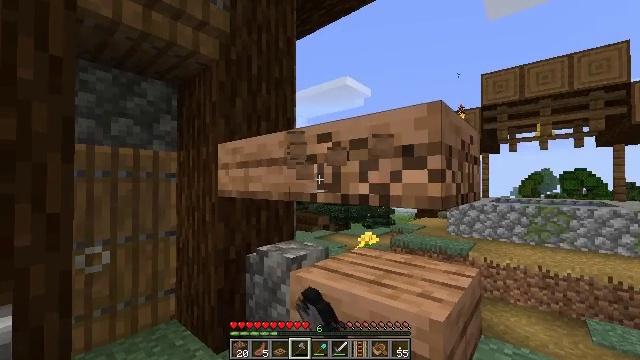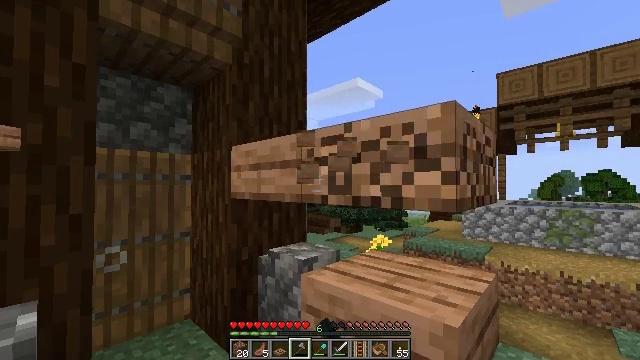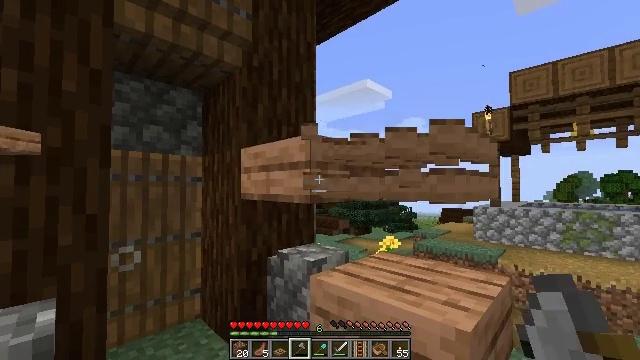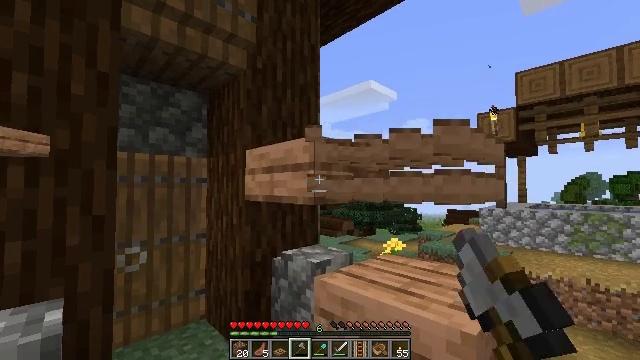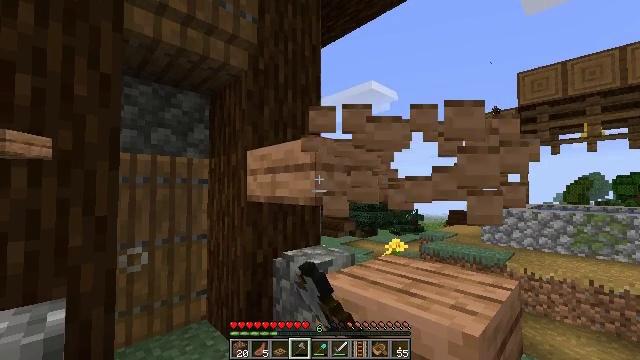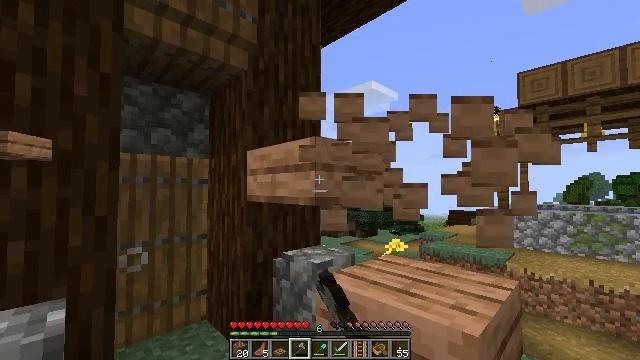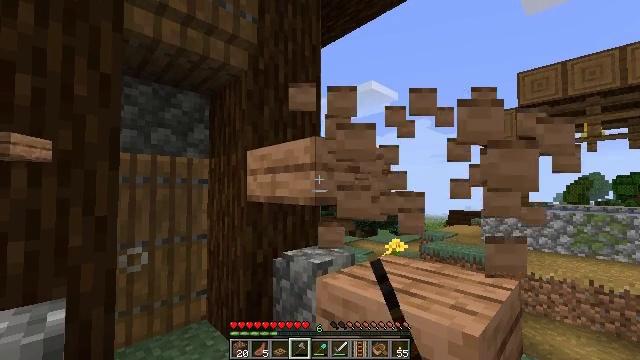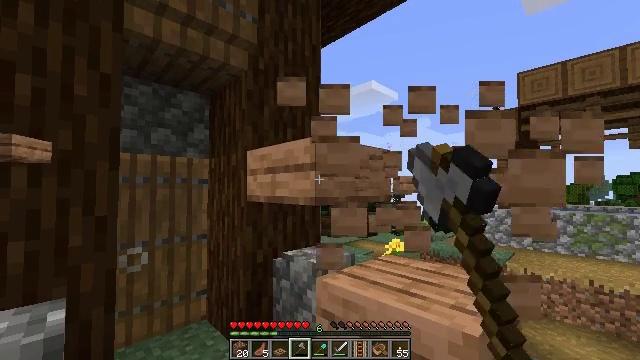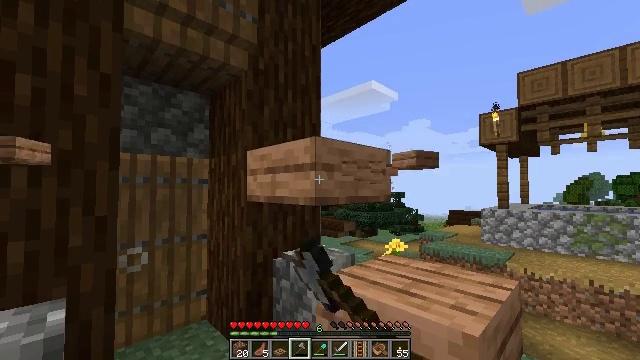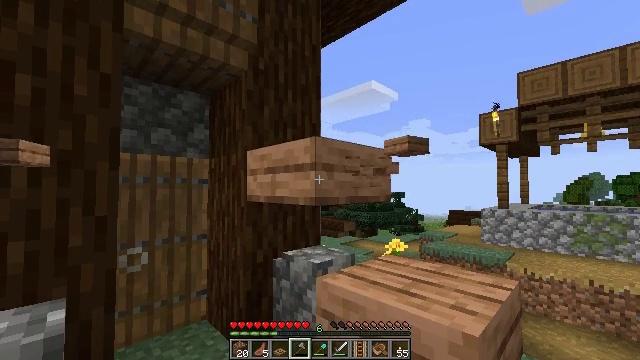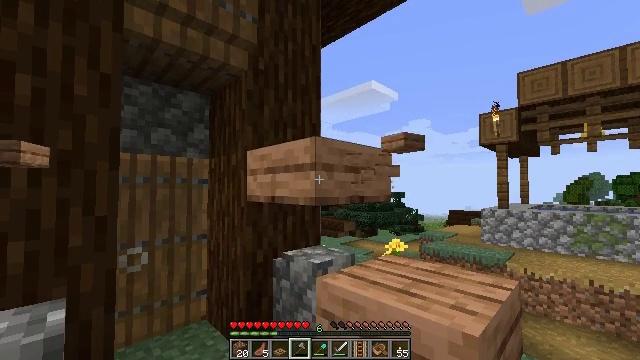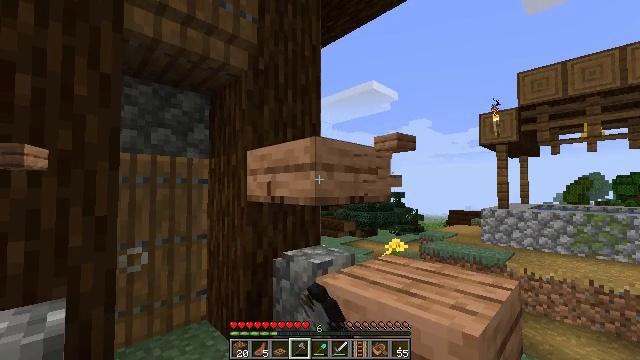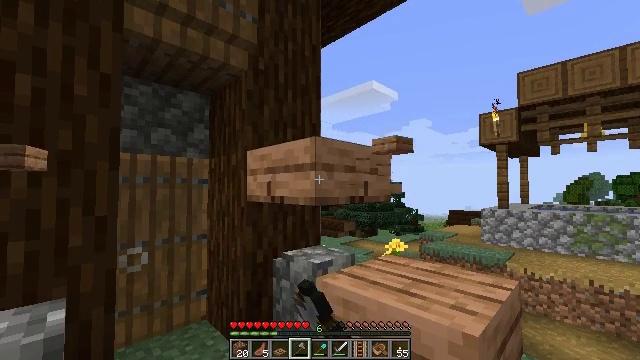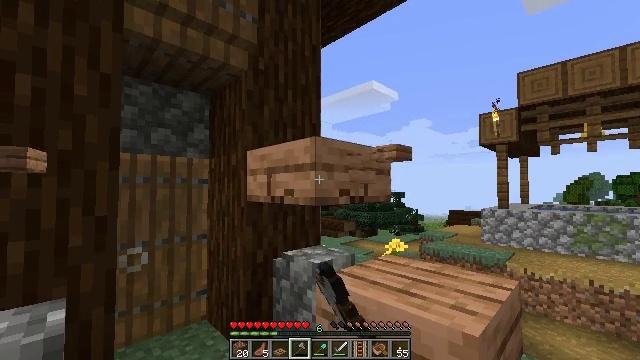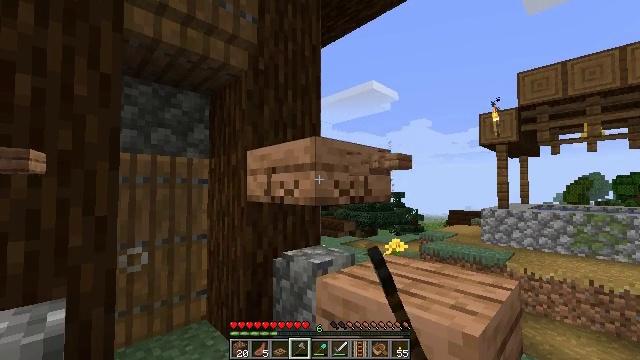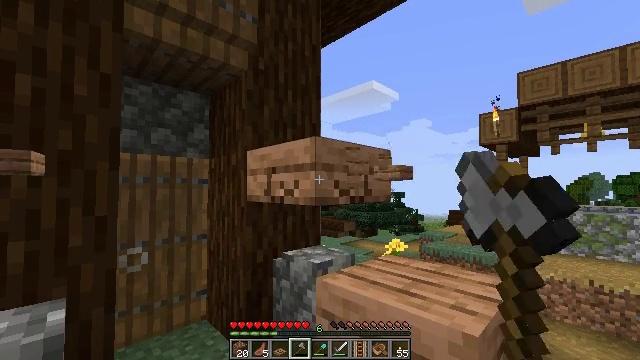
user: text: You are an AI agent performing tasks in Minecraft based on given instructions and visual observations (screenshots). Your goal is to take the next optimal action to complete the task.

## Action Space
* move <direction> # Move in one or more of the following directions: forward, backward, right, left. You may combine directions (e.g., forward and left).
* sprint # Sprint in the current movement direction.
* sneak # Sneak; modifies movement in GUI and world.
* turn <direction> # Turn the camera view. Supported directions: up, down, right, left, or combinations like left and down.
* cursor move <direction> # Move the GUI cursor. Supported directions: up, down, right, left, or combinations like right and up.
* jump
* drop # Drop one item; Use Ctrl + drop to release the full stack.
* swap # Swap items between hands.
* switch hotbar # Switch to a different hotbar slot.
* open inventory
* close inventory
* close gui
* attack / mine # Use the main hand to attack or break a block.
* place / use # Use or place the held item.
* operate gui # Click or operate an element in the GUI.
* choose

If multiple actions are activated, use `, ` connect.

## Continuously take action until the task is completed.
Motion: motion action
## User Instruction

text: Gather the jungle slab for reuse.
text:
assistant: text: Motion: turn left, attack / mine
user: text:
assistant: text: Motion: turn left, attack / mine
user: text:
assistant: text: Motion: attack / mine
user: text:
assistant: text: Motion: attack / mine
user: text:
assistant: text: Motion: attack / mine
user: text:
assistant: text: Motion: attack / mine
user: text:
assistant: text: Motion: attack / mine
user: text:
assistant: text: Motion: attack / mine
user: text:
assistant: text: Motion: attack / mine
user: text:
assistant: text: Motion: attack / mine
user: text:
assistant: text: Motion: attack / mine
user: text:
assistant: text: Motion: attack / mine
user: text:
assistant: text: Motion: attack / mine
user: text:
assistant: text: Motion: attack / mine
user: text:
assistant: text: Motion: attack / mine
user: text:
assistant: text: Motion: attack / mine
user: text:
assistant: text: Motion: attack / mine
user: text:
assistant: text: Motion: attack / mine
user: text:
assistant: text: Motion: attack / mine
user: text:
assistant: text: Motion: attack / mine
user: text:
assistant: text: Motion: attack / mine
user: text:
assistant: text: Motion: attack / mine
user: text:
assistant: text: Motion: attack / mine
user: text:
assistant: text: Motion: attack / mine
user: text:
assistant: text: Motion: attack / mine
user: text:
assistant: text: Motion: attack / mine
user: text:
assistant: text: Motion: attack / mine
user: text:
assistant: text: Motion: attack / mine
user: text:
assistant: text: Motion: attack / mine
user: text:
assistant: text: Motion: move forward, attack / mine